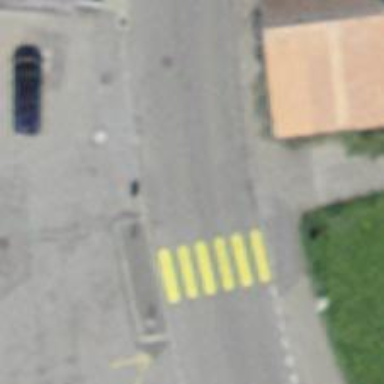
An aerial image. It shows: Uncontrolled zebra crossing on the road.